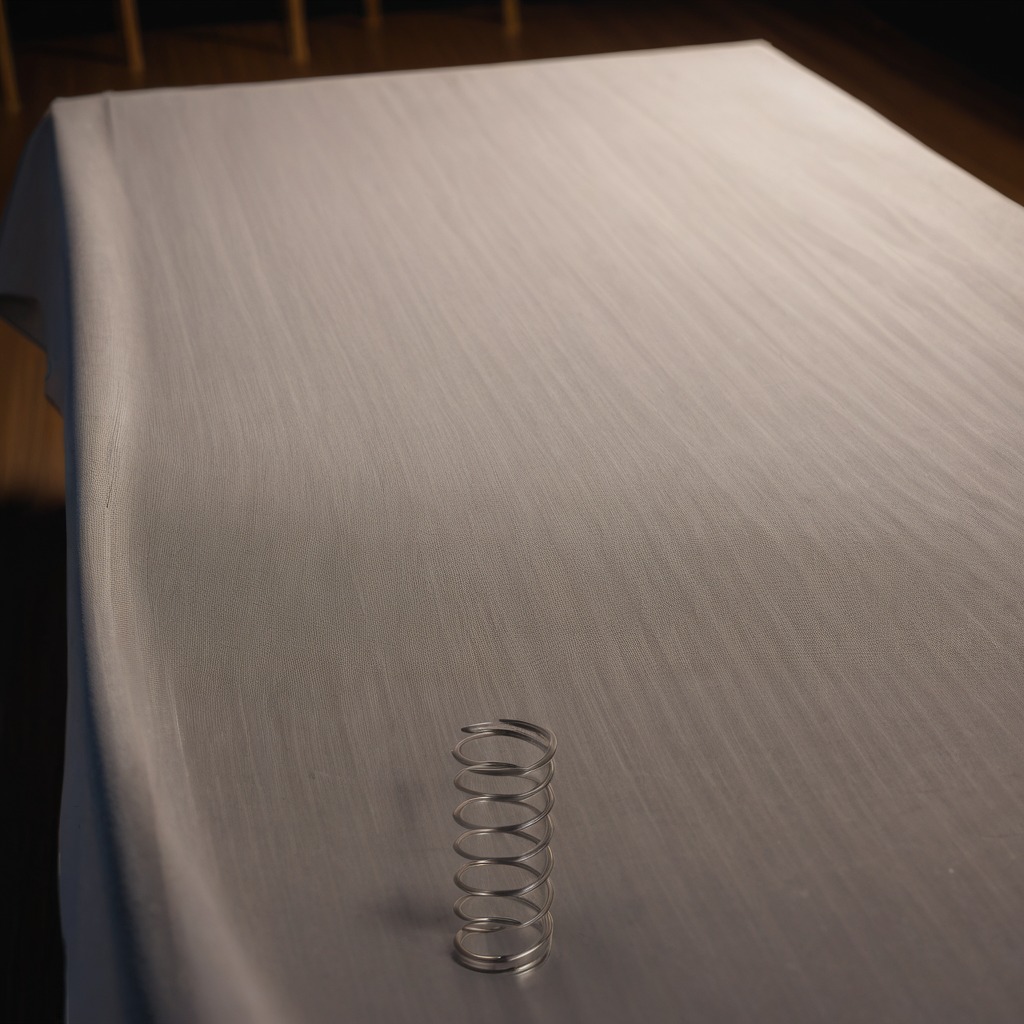
A coiled metal spring is lying on the wooden table.